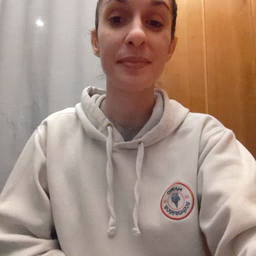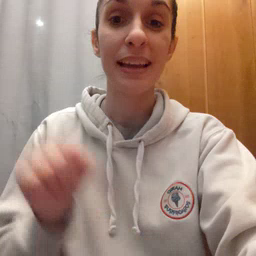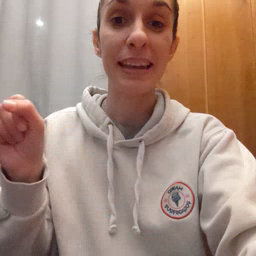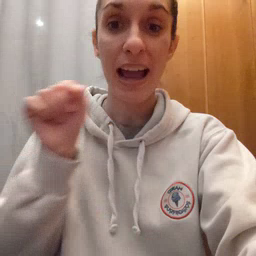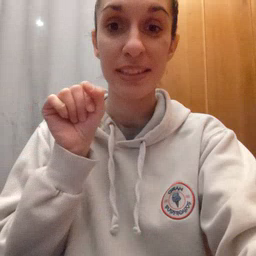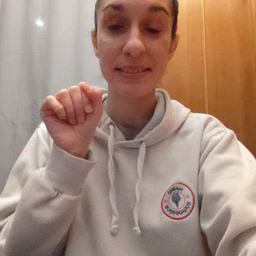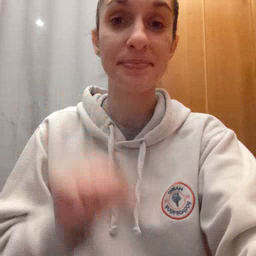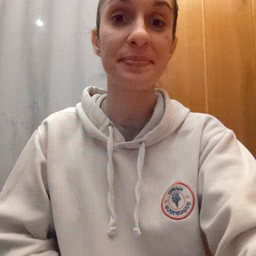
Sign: carrot